Question: I am trying to create three lines with buttons, the first and last line are fixed to the top and the bottom of my screen, the middle one is fixed to the center-vertical.
I could use android:layout_above to fix two TextViews to the top and bottom button-line - but the center-textview is shown in the middle of nowhere and ruins the layout if I try different device-screens. The effect was the same when I fixed my problem-textview to the center-vertical. Then my middle button line was in the middle of nowhere although I used android:layout_above.
What should I do?
Thank you,
Christian

Screenshot:
<URL>
My XML:
'''
<RelativeLayout xmlns:android="http://schemas.android.com/apk/res/android"
xmlns:tools="http://schemas.android.com/tools"
android:layout_width="match_parent"
android:layout_height="wrap_content"
android:paddingBottom="@dimen/activity_vertical_margin"
android:paddingLeft="@dimen/activity_horizontal_margin"
android:paddingRight="@dimen/activity_horizontal_margin"
android:paddingTop="@dimen/activity_vertical_margin"
tools:context=".MainActivity" >
<!--
1
-->
<TextView
android:id="@+id/textView1"
android:layout_width="wrap_content"
android:layout_height="wrap_content"
android:layout_above="@+id/pause"
android:layout_alignLeft="@+id/play"
android:text="1. Dialog abspielen"
android:textAppearance="?android:attr/textAppearanceMedium" />
<Button
android:id="@+id/play"
style="@style/btnStyleShakespeare"
android:layout_width="wrap_content"
android:layout_height="wrap_content"
android:layout_alignLeft="@+id/record"
android:layout_alignParentTop="true"
android:layout_marginTop="38dp"
android:layout_toLeftOf="@+id/pause" />
<Button
android:id="@+id/pause"
style="@style/btnStyleBeige"
android:layout_width="wrap_content"
android:layout_height="wrap_content"
android:layout_alignBottom="@+id/play"
android:layout_alignTop="@+id/play"
android:layout_toLeftOf="@+id/stopsol" />
<Button
android:id="@+id/stop"
style="@style/btnStyleOrange"
android:layout_width="wrap_content"
android:layout_height="wrap_content"
android:layout_alignLeft="@+id/stoprec"
android:layout_alignRight="@+id/stopsol"
android:layout_alignTop="@+id/pause" />
<!--
2
-->
<TextView
android:id="@+id/textView2"
android:layout_width="wrap_content"
android:layout_height="wrap_content"
android:layout_above="@+id/record"
android:layout_alignLeft="@+id/record"
android:text="2. Ihre Aufnahme"
android:textAppearance="?android:attr/textAppearanceMedium" />
<Button
android:id="@+id/record"
style="@style/btnStyledark_khaki"
android:layout_width="wrap_content"
android:layout_height="wrap_content"
android:layout_alignBottom="@+id/stoprec"
android:layout_alignParentLeft="true"
android:layout_alignTop="@+id/stoprec"
android:layout_toLeftOf="@+id/stoprec"
android:layout_centerVertical="true" />
<Button
android:id="@+id/stoprec"
style="@style/btnStyleOrange"
android:layout_width="wrap_content"
android:layout_height="wrap_content"
android:layout_above="@+id/textView3"
android:layout_alignRight="@+id/stopsol"
android:layout_centerVertical="true"
android:layout_toRightOf="@+id/paussol" />
<!--
3
-->
<TextView
android:id="@+id/textView3"
android:layout_width="wrap_content"
android:layout_height="wrap_content"
android:layout_above="@+id/playsol"
android:layout_alignLeft="@+id/playsol"
android:text="3. Aufnahme + Losung abspielen"
android:textAppearance="?android:attr/textAppearanceMedium" />
<Button
android:id="@+id/playsol"
style="@style/btnStyleShakespeare"
android:layout_width="wrap_content"
android:layout_height="wrap_content"
android:layout_alignBottom="@+id/stopsol"
android:layout_alignTop="@+id/stopsol"
android:layout_alignParentLeft="true"
android:layout_toLeftOf="@+id/paussol" />
<Button
android:id="@+id/paussol"
style="@style/btnStyleBeige"
android:layout_width="wrap_content"
android:layout_height="wrap_content"
android:layout_alignBottom="@+id/stopsol"
android:layout_alignTop="@+id/stopsol"
android:layout_centerHorizontal="true" />
<Button
android:id="@+id/stopsol"
style="@style/btnStyleOrange"
android:layout_width="wrap_content"
android:layout_height="wrap_content"
android:layout_alignParentRight="true"
android:layout_alignParentBottom="true"
android:layout_toRightOf="@+id/paussol" />
</RelativeLayout>
'''
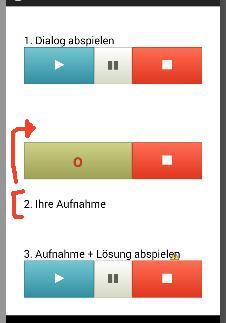
Answer: Your xml is really messy, you should organize the items in layouts. Here is one way to do it for your second item:
'''
<!-- 2 -->
<LinearLayout
android:layout_width="match_parent"
android:layout_height="wrap_content"
android:layout_below="@+id/stop"
android:orientation="vertical">
<TextView
android:id="@+id/textView2"
android:layout_width="wrap_content"
android:layout_height="wrap_content"
android:text="2. Ihre Aufnahme"
android:textAppearance="?android:attr/textAppearanceMedium" />
<LinearLayout
android:layout_width="wrap_content"
android:layout_height="wrap_content"
android:gravity="center_vertical"
android:orientation="horizontal">
<Button
android:id="@+id/record"
style="@style/btnStyledark_khaki"
android:layout_width="wrap_content"
android:layout_height="wrap_content"
android:layout_centerVertical="true" />
<Button
android:id="@+id/stoprec"
style="@style/btnStyleOrange"
android:layout_width="wrap_content"
android:layout_height="wrap_content" />
</LinearLayout>
</LinearLayout>
'''